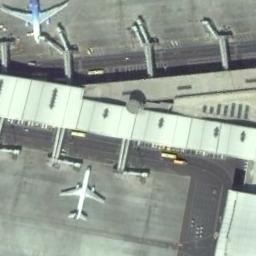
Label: airplane